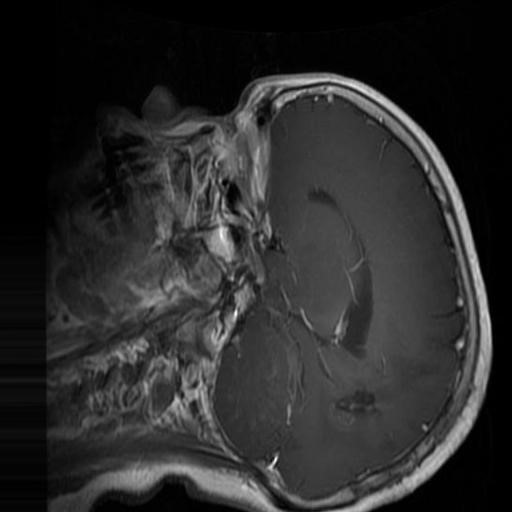
Label: brain_glioma